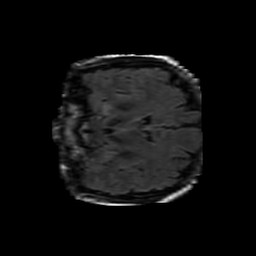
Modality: FLAIR
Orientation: coronal
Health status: ill
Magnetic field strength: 3 T